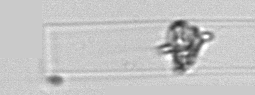
Label: Dactyliosolen_blavyanus